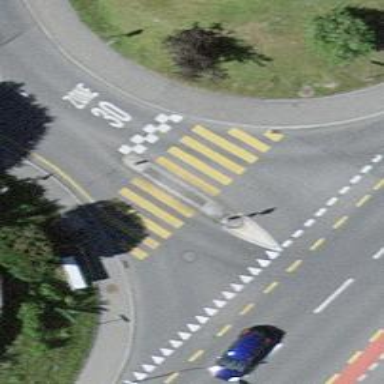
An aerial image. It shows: Footway that serves as traffic island.